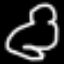
Label: frog